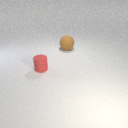
small red rubber cylinder to the left of large brown rubber sphere